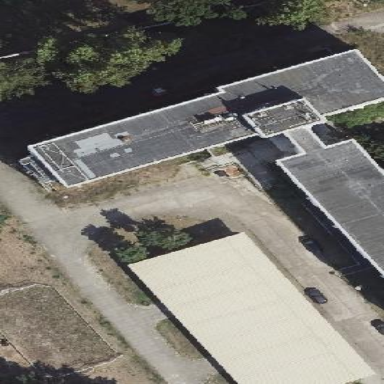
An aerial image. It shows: Commercial building with flat roof.